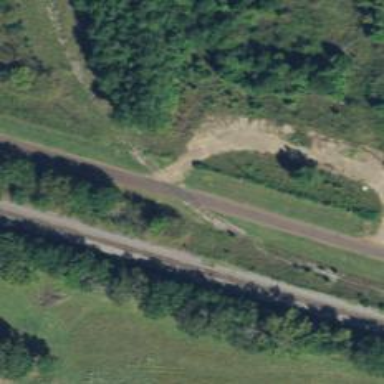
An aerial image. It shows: Disused railway spur service.